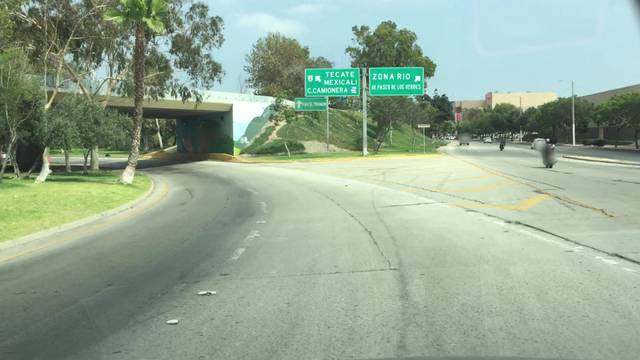
Region: Mexico
Coordinates: 32.533, -117.029